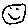
Label: smiley face